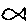
Label: fish